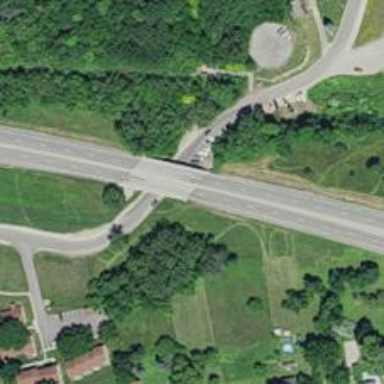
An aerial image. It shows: Bridge crossing over expressway trunk road.